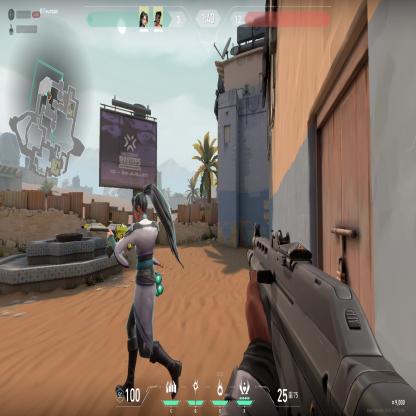
Label: teammate